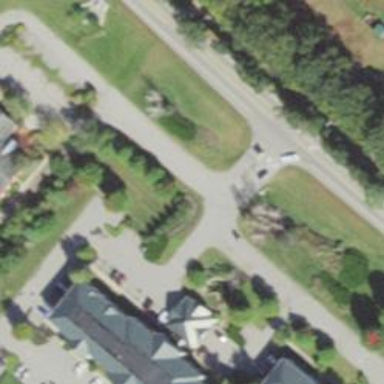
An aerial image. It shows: Driveway leading to service road.